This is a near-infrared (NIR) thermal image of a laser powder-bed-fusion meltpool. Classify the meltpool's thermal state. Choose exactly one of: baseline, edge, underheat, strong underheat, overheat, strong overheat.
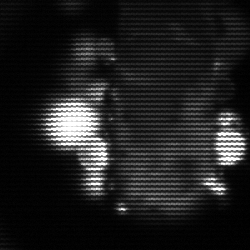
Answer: strong underheat